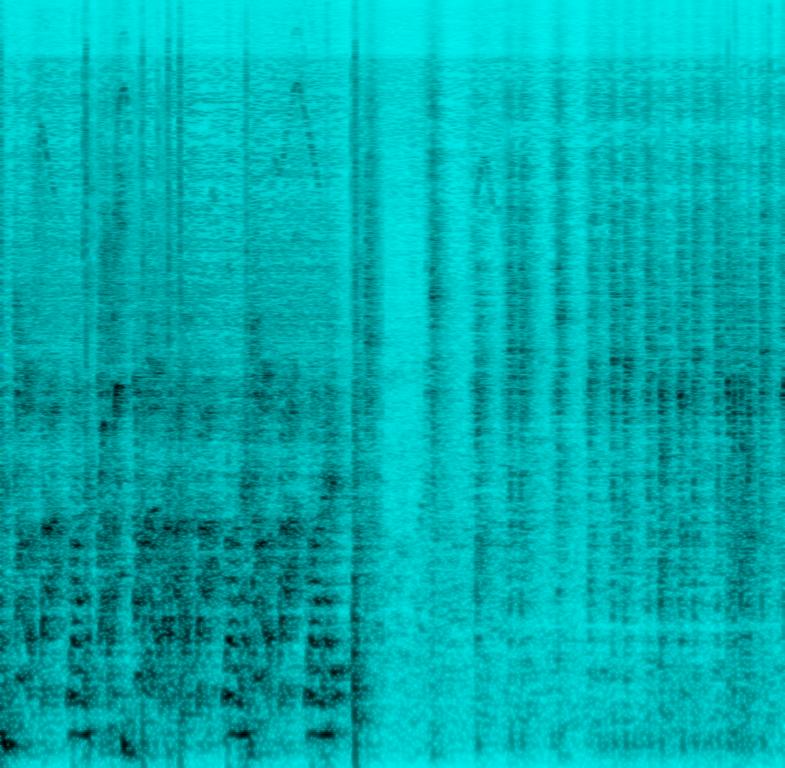
The low quality recording features a DJ scratching the vinyl of a hip hop song. There is a crowd talking in the background. The recording sounds muffled, noisy and it is in mono.